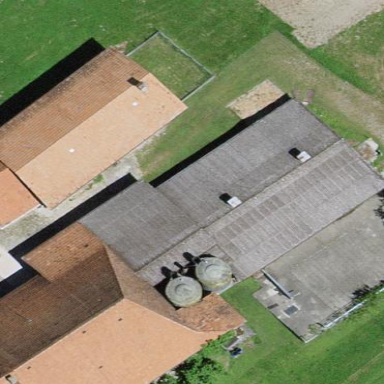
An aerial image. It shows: Farm building.